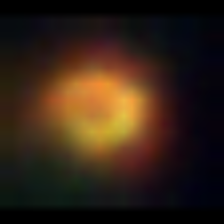
Taxon: NanoPlankton
Group: Other